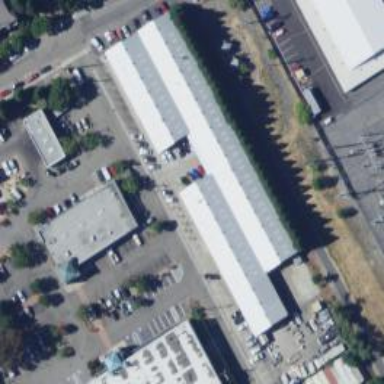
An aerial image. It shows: Retail building.